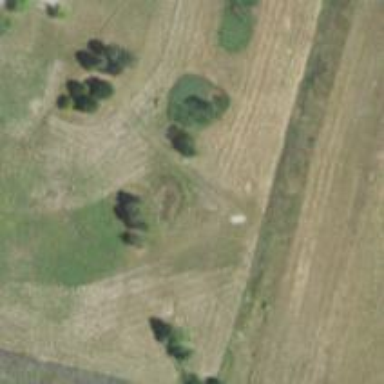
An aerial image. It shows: Disc golf tee.